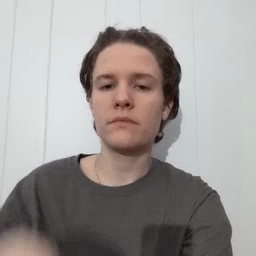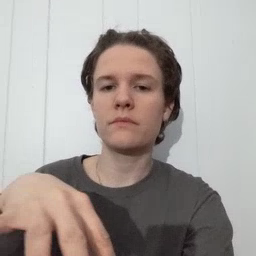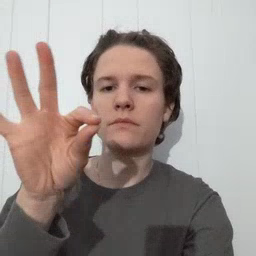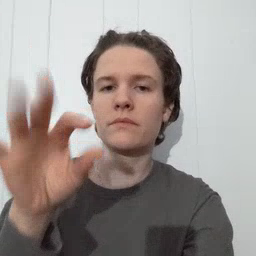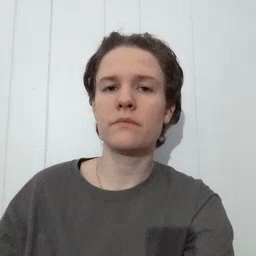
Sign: find